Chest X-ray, PA view. Patient: 17 years old, sex M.
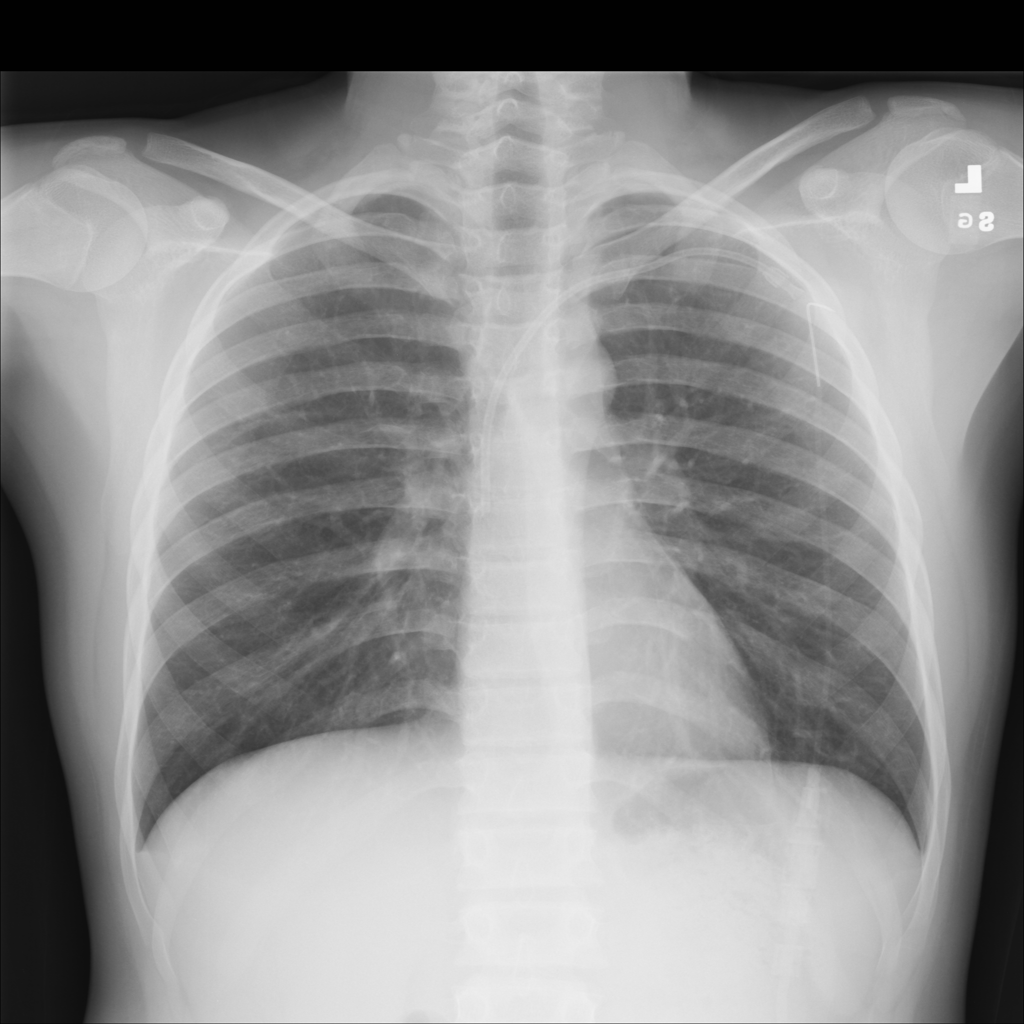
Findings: No Finding